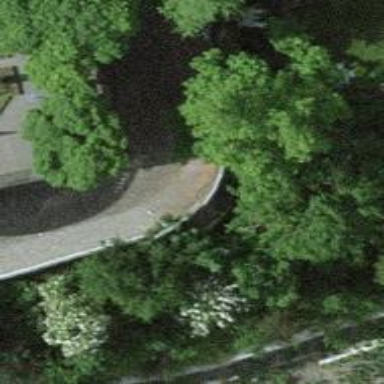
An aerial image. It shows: Pedestrian road with sett surface.